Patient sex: M
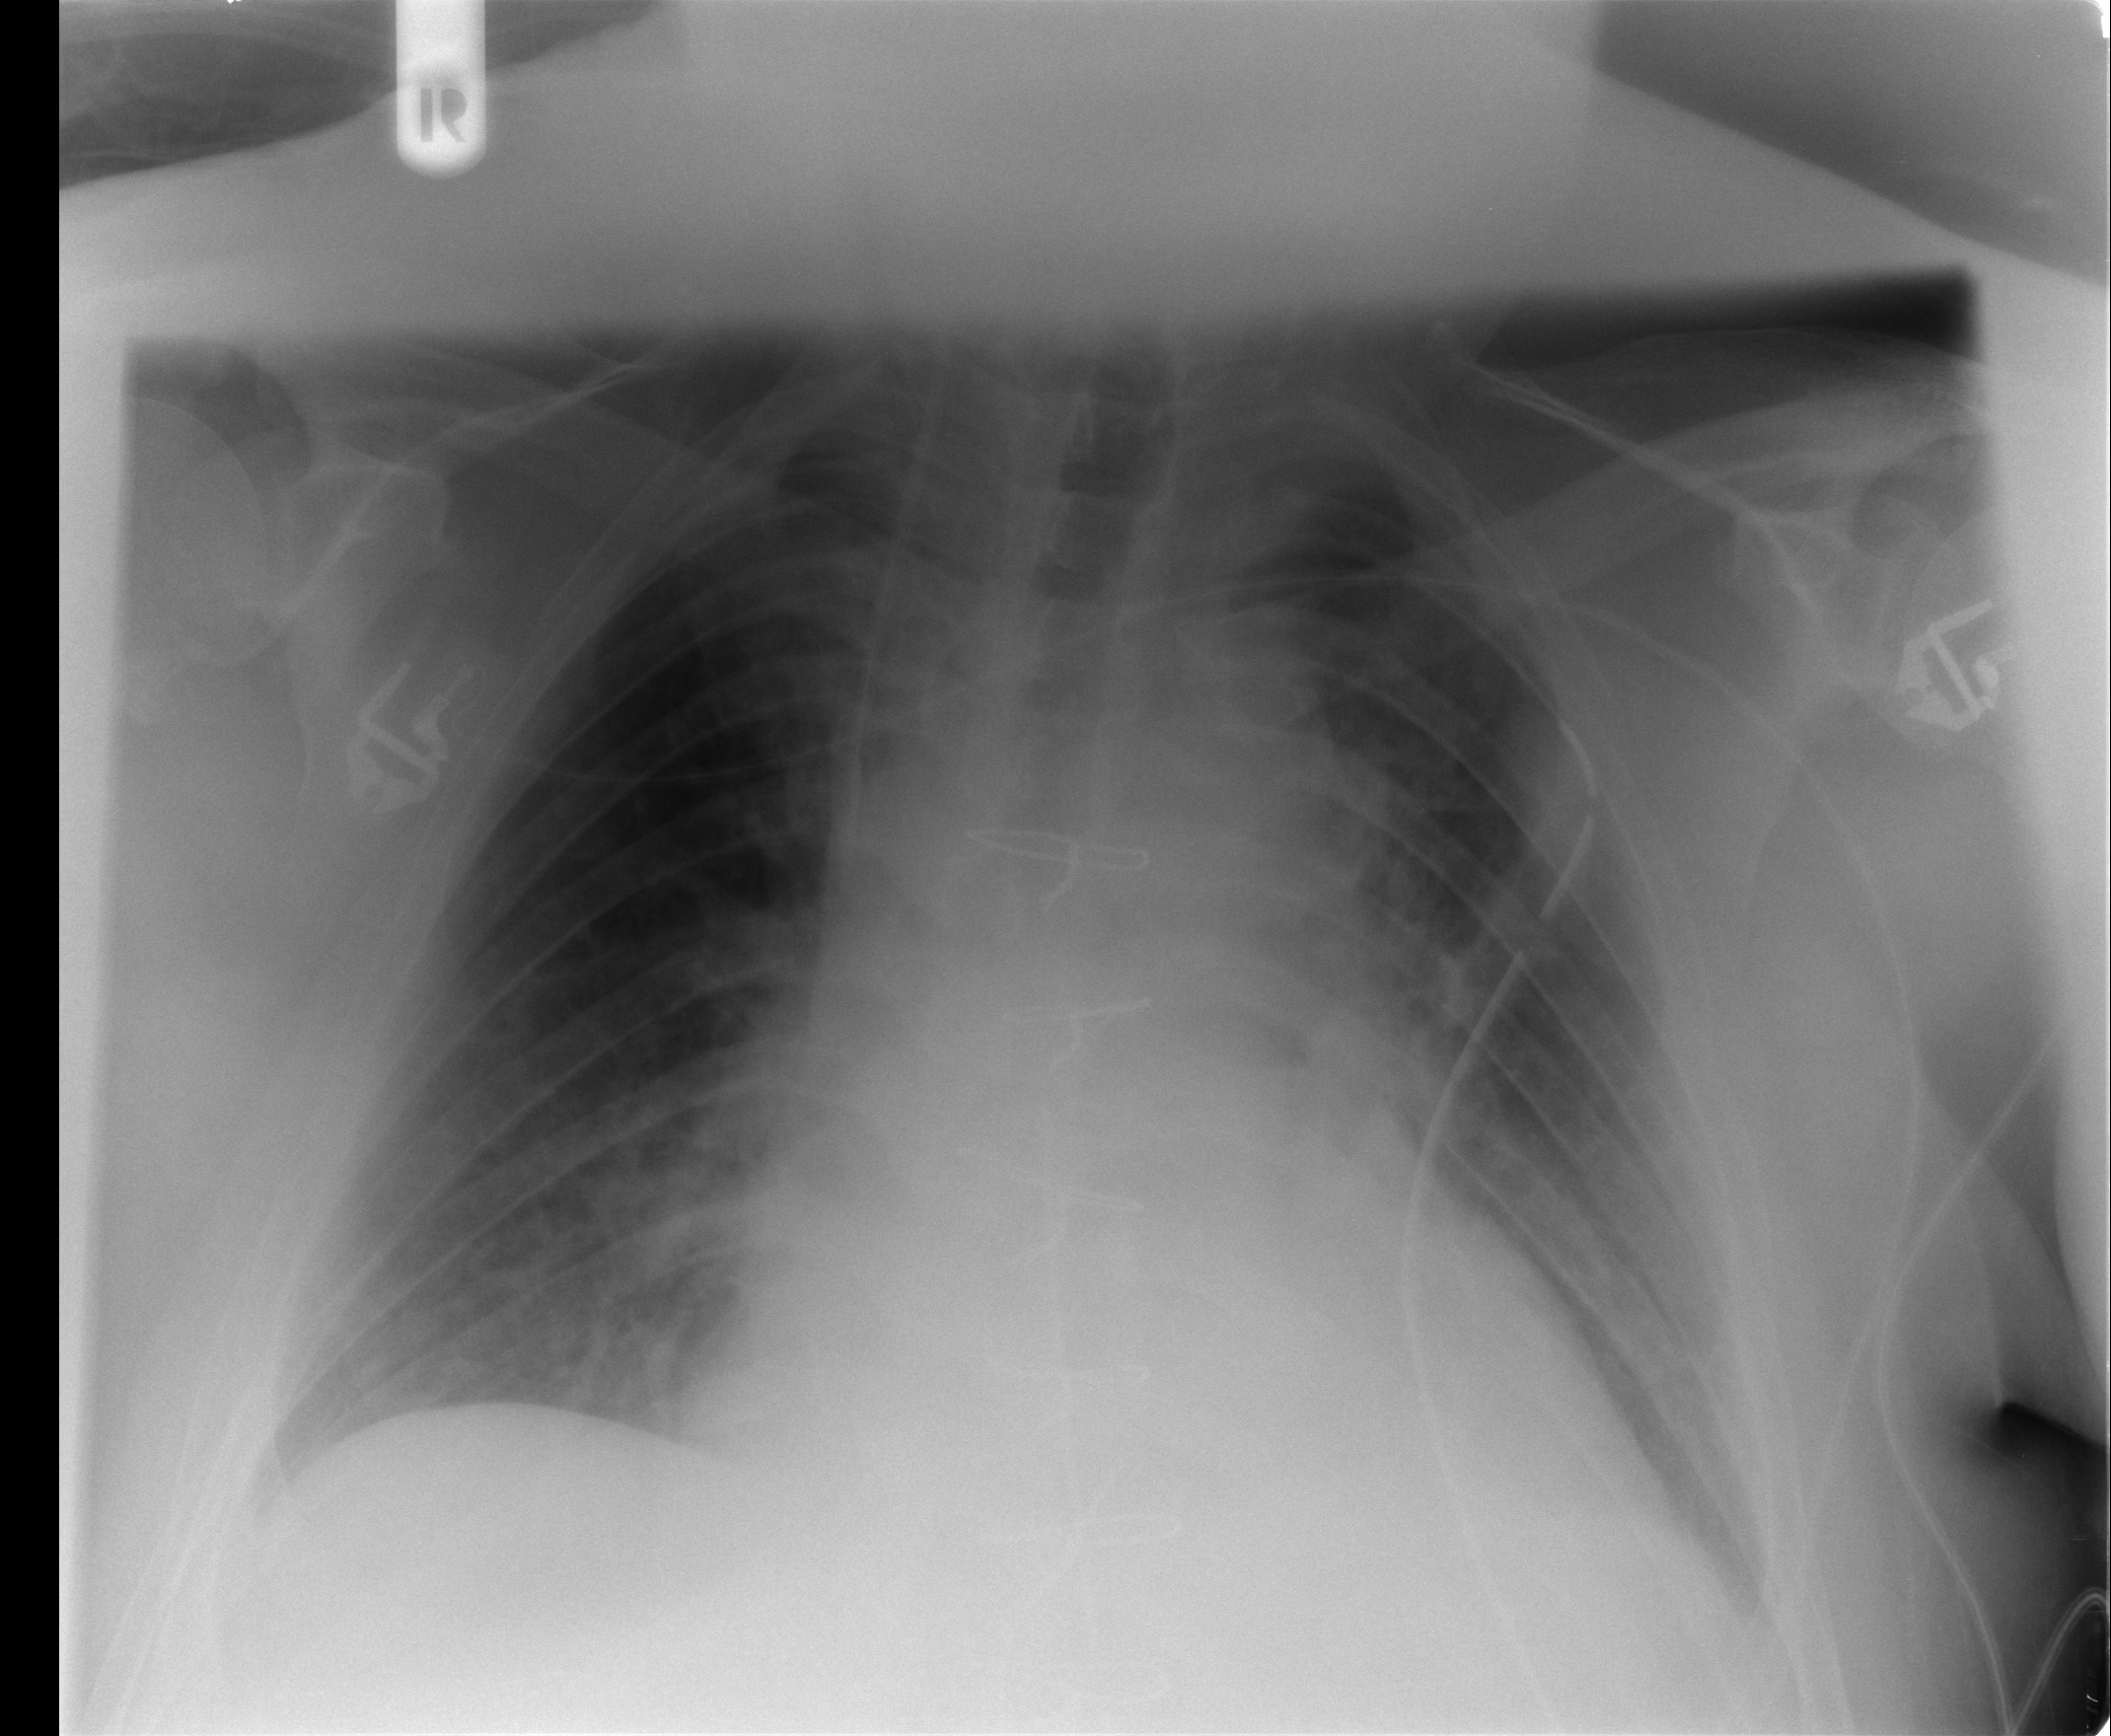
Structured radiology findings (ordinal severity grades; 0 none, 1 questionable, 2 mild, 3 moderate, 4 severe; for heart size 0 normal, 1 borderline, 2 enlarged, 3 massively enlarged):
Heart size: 2
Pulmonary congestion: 0
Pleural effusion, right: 0
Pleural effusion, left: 1
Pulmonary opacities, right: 0
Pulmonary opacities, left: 0
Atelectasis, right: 2
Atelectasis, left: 2